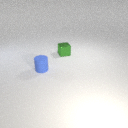
small blue rubber cylinder to the left of small green metal cube